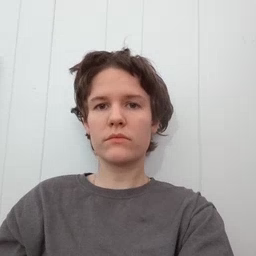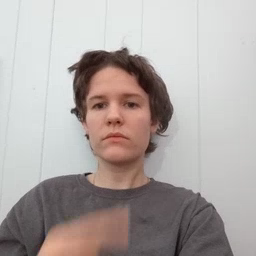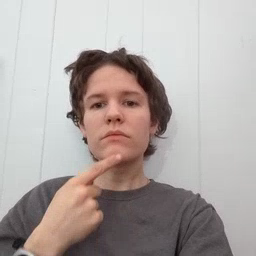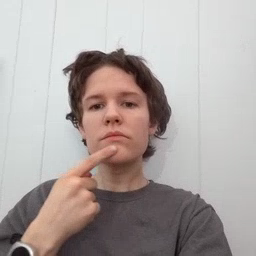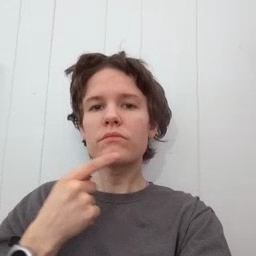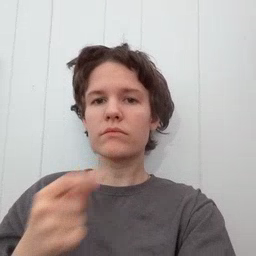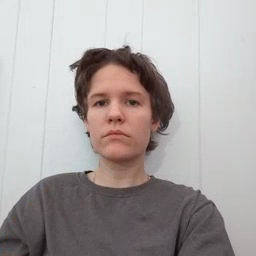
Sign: chin